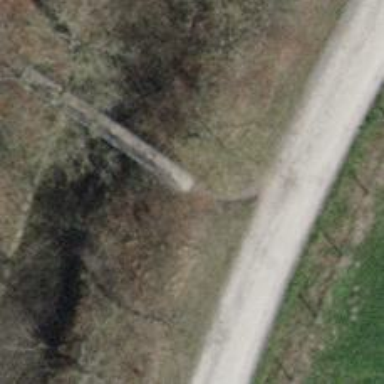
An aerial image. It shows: Dirt path.